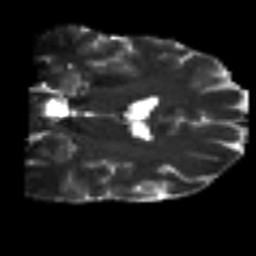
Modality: T2w
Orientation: coronal
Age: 40
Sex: male
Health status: ill
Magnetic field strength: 3 T
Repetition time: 8.4 s
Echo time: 0.0926 s